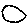
Label: circle